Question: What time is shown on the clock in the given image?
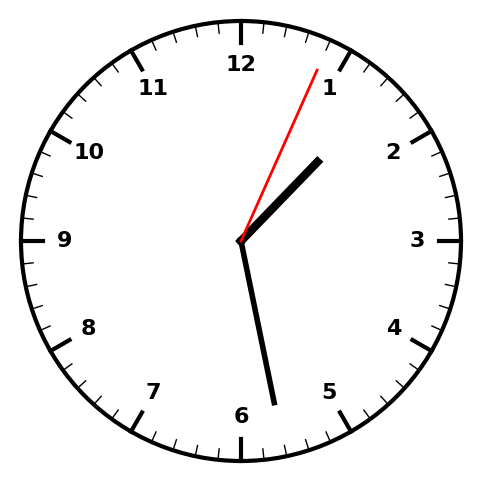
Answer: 01:28:04